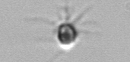
Label: Calciopappus